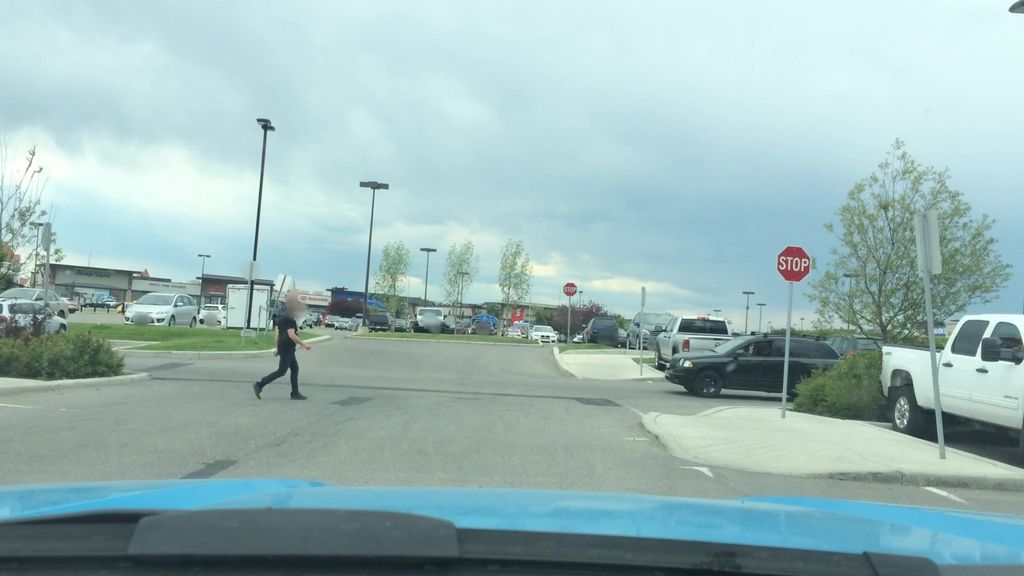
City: calgary